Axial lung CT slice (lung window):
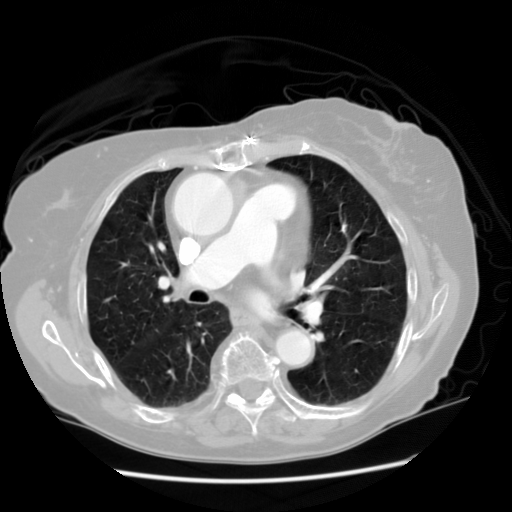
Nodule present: no